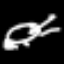
Label: frog